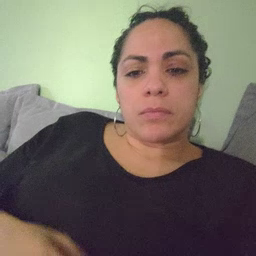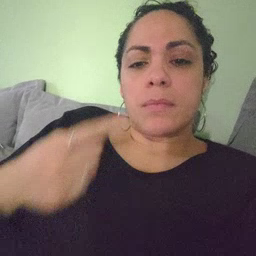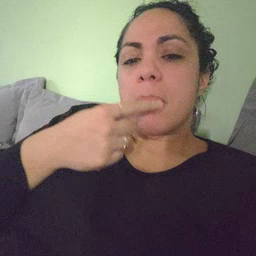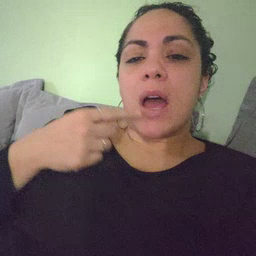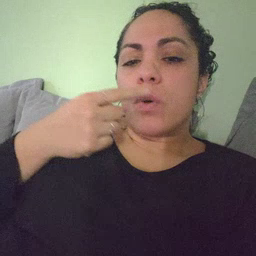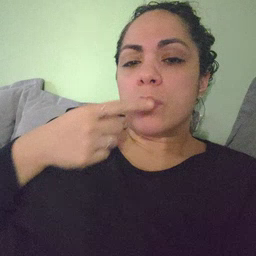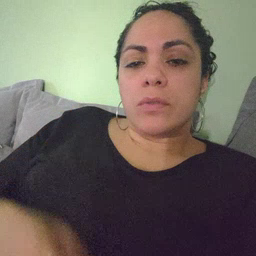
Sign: mouth